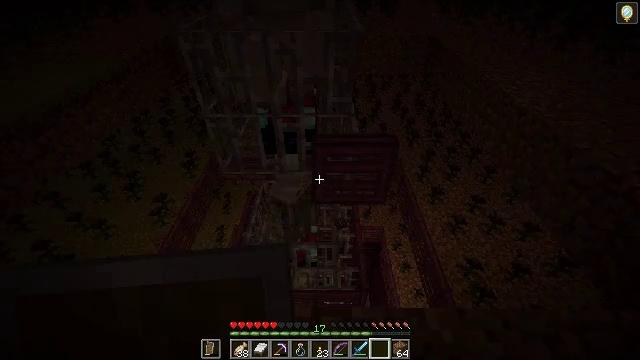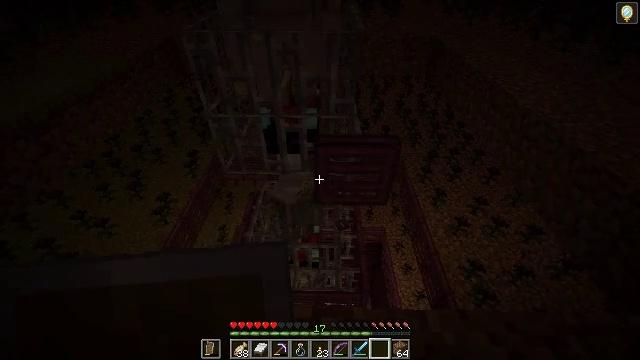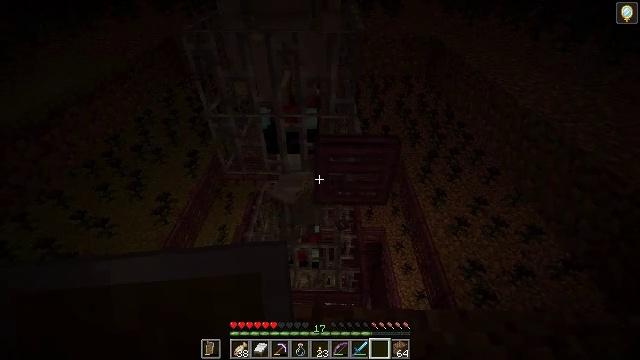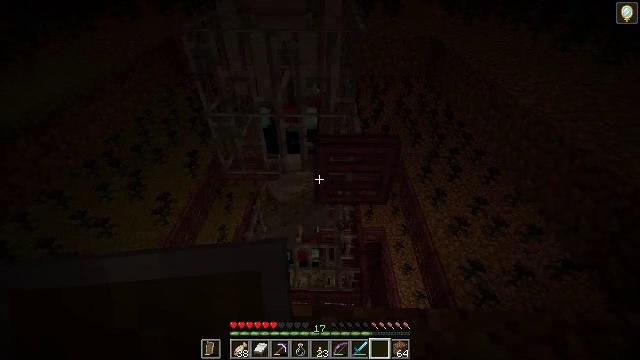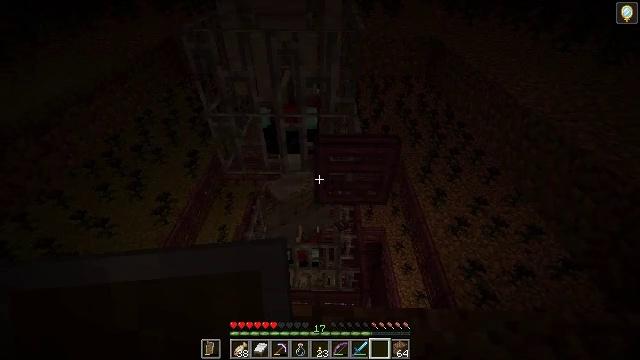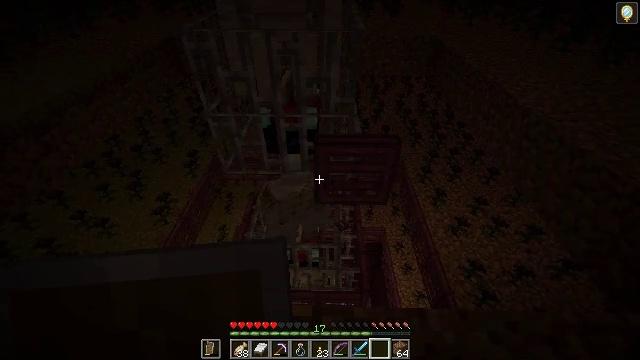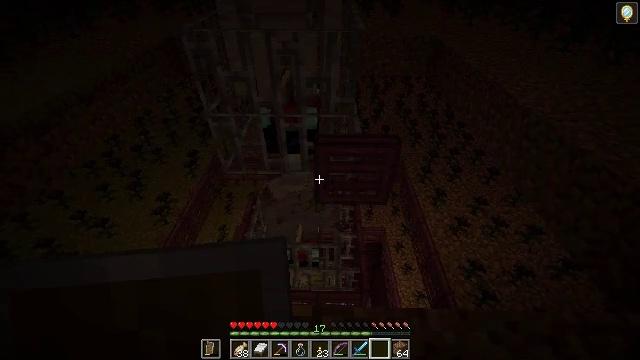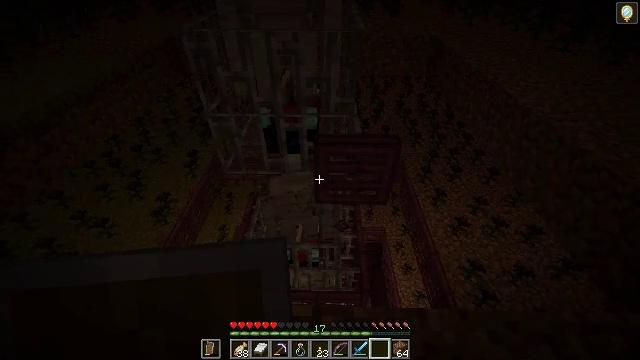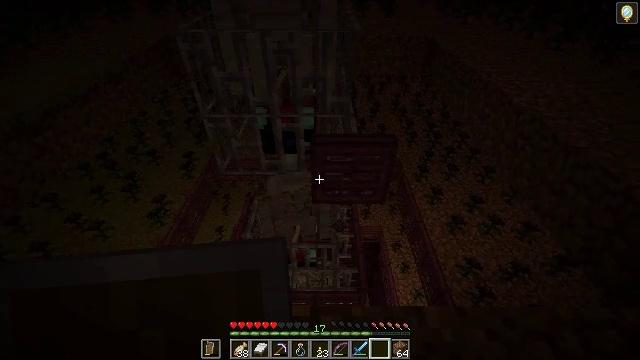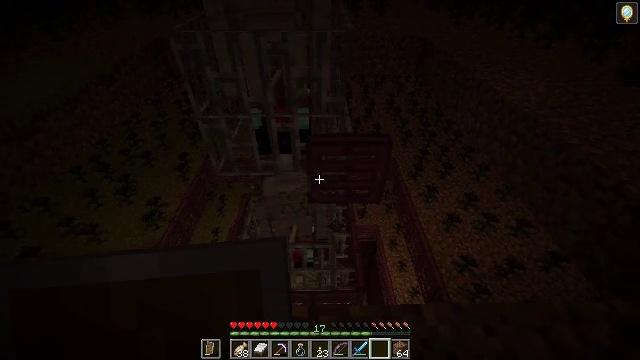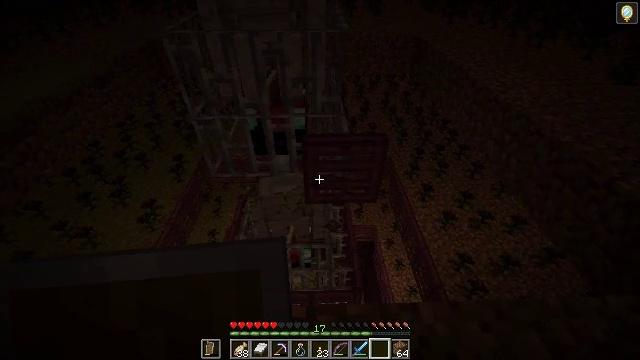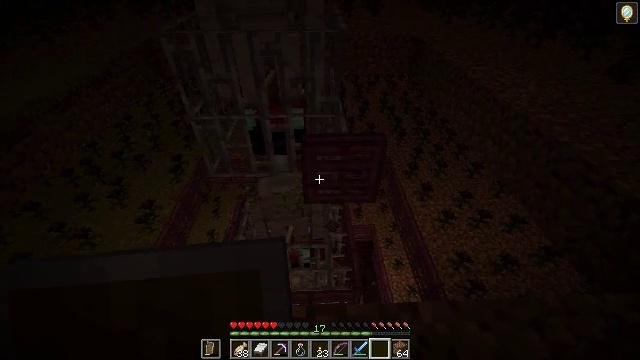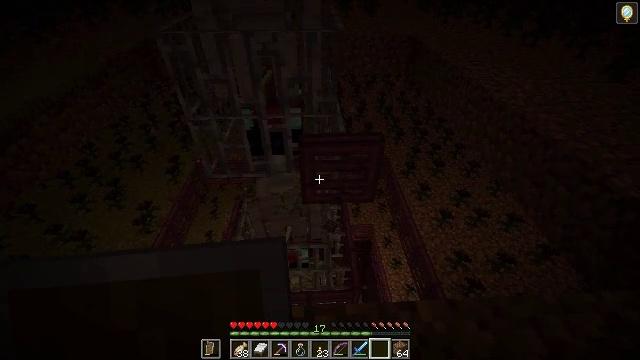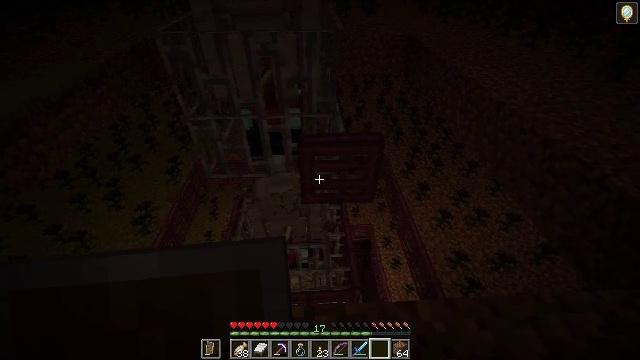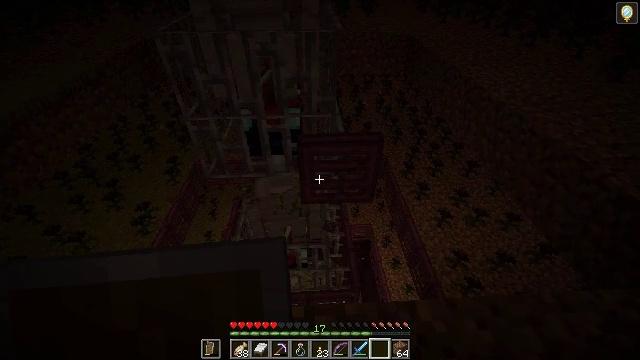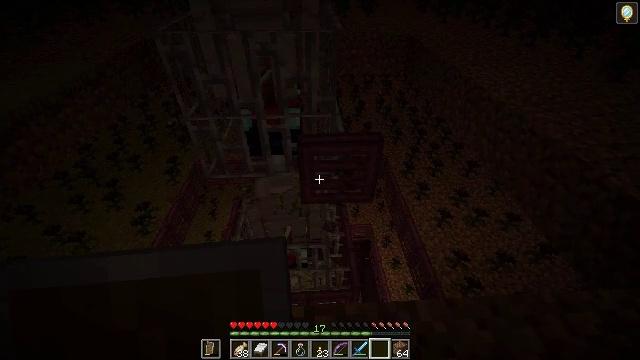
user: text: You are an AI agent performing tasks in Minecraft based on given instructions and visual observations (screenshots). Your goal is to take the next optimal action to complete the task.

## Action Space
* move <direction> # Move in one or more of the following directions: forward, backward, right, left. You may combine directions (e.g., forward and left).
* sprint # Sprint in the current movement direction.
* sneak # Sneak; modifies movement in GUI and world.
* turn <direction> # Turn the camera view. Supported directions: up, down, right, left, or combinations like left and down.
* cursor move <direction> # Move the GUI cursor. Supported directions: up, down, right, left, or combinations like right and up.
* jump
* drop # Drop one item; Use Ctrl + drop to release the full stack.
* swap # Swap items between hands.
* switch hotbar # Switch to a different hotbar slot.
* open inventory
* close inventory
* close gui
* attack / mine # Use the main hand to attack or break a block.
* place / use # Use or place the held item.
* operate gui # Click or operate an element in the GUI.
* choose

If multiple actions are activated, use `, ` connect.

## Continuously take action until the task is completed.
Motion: motion action
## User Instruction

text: Collect the crimson trapdoor from a structure.
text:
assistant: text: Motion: attack / mine
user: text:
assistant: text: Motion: attack / mine
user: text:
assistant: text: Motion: attack / mine
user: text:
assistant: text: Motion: attack / mine
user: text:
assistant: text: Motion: attack / mine
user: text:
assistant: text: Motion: attack / mine
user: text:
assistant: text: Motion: attack / mine
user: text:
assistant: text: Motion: attack / mine
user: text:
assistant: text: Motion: turn right, attack / mine
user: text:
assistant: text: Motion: turn right, attack / mine
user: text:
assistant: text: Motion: attack / mine
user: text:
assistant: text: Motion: attack / mine
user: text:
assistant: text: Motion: attack / mine
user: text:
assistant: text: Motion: attack / mine
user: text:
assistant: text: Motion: attack / mine
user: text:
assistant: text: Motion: attack / mine
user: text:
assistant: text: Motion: attack / mine
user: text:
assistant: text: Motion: attack / mine
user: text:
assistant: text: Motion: attack / mine
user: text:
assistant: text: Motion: attack / mine
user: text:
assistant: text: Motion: attack / mine
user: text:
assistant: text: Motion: attack / mine
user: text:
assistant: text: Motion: attack / mine
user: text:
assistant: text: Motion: attack / mine
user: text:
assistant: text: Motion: attack / mine
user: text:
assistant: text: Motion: attack / mine
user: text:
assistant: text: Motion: attack / mine
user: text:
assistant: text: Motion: attack / mine
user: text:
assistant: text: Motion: attack / mine
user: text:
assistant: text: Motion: attack / mine